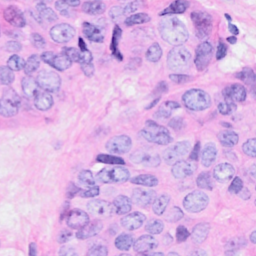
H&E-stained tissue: Breast